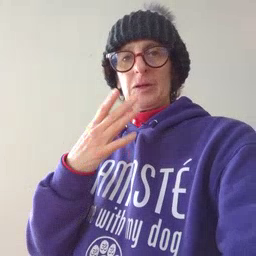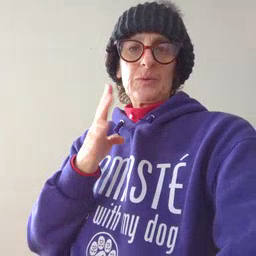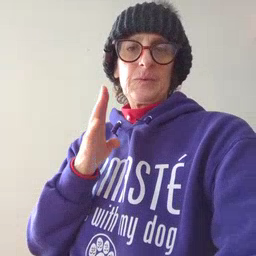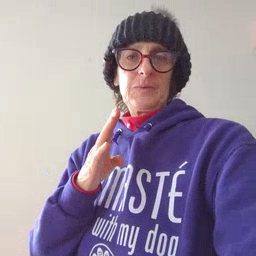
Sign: blue